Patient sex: F
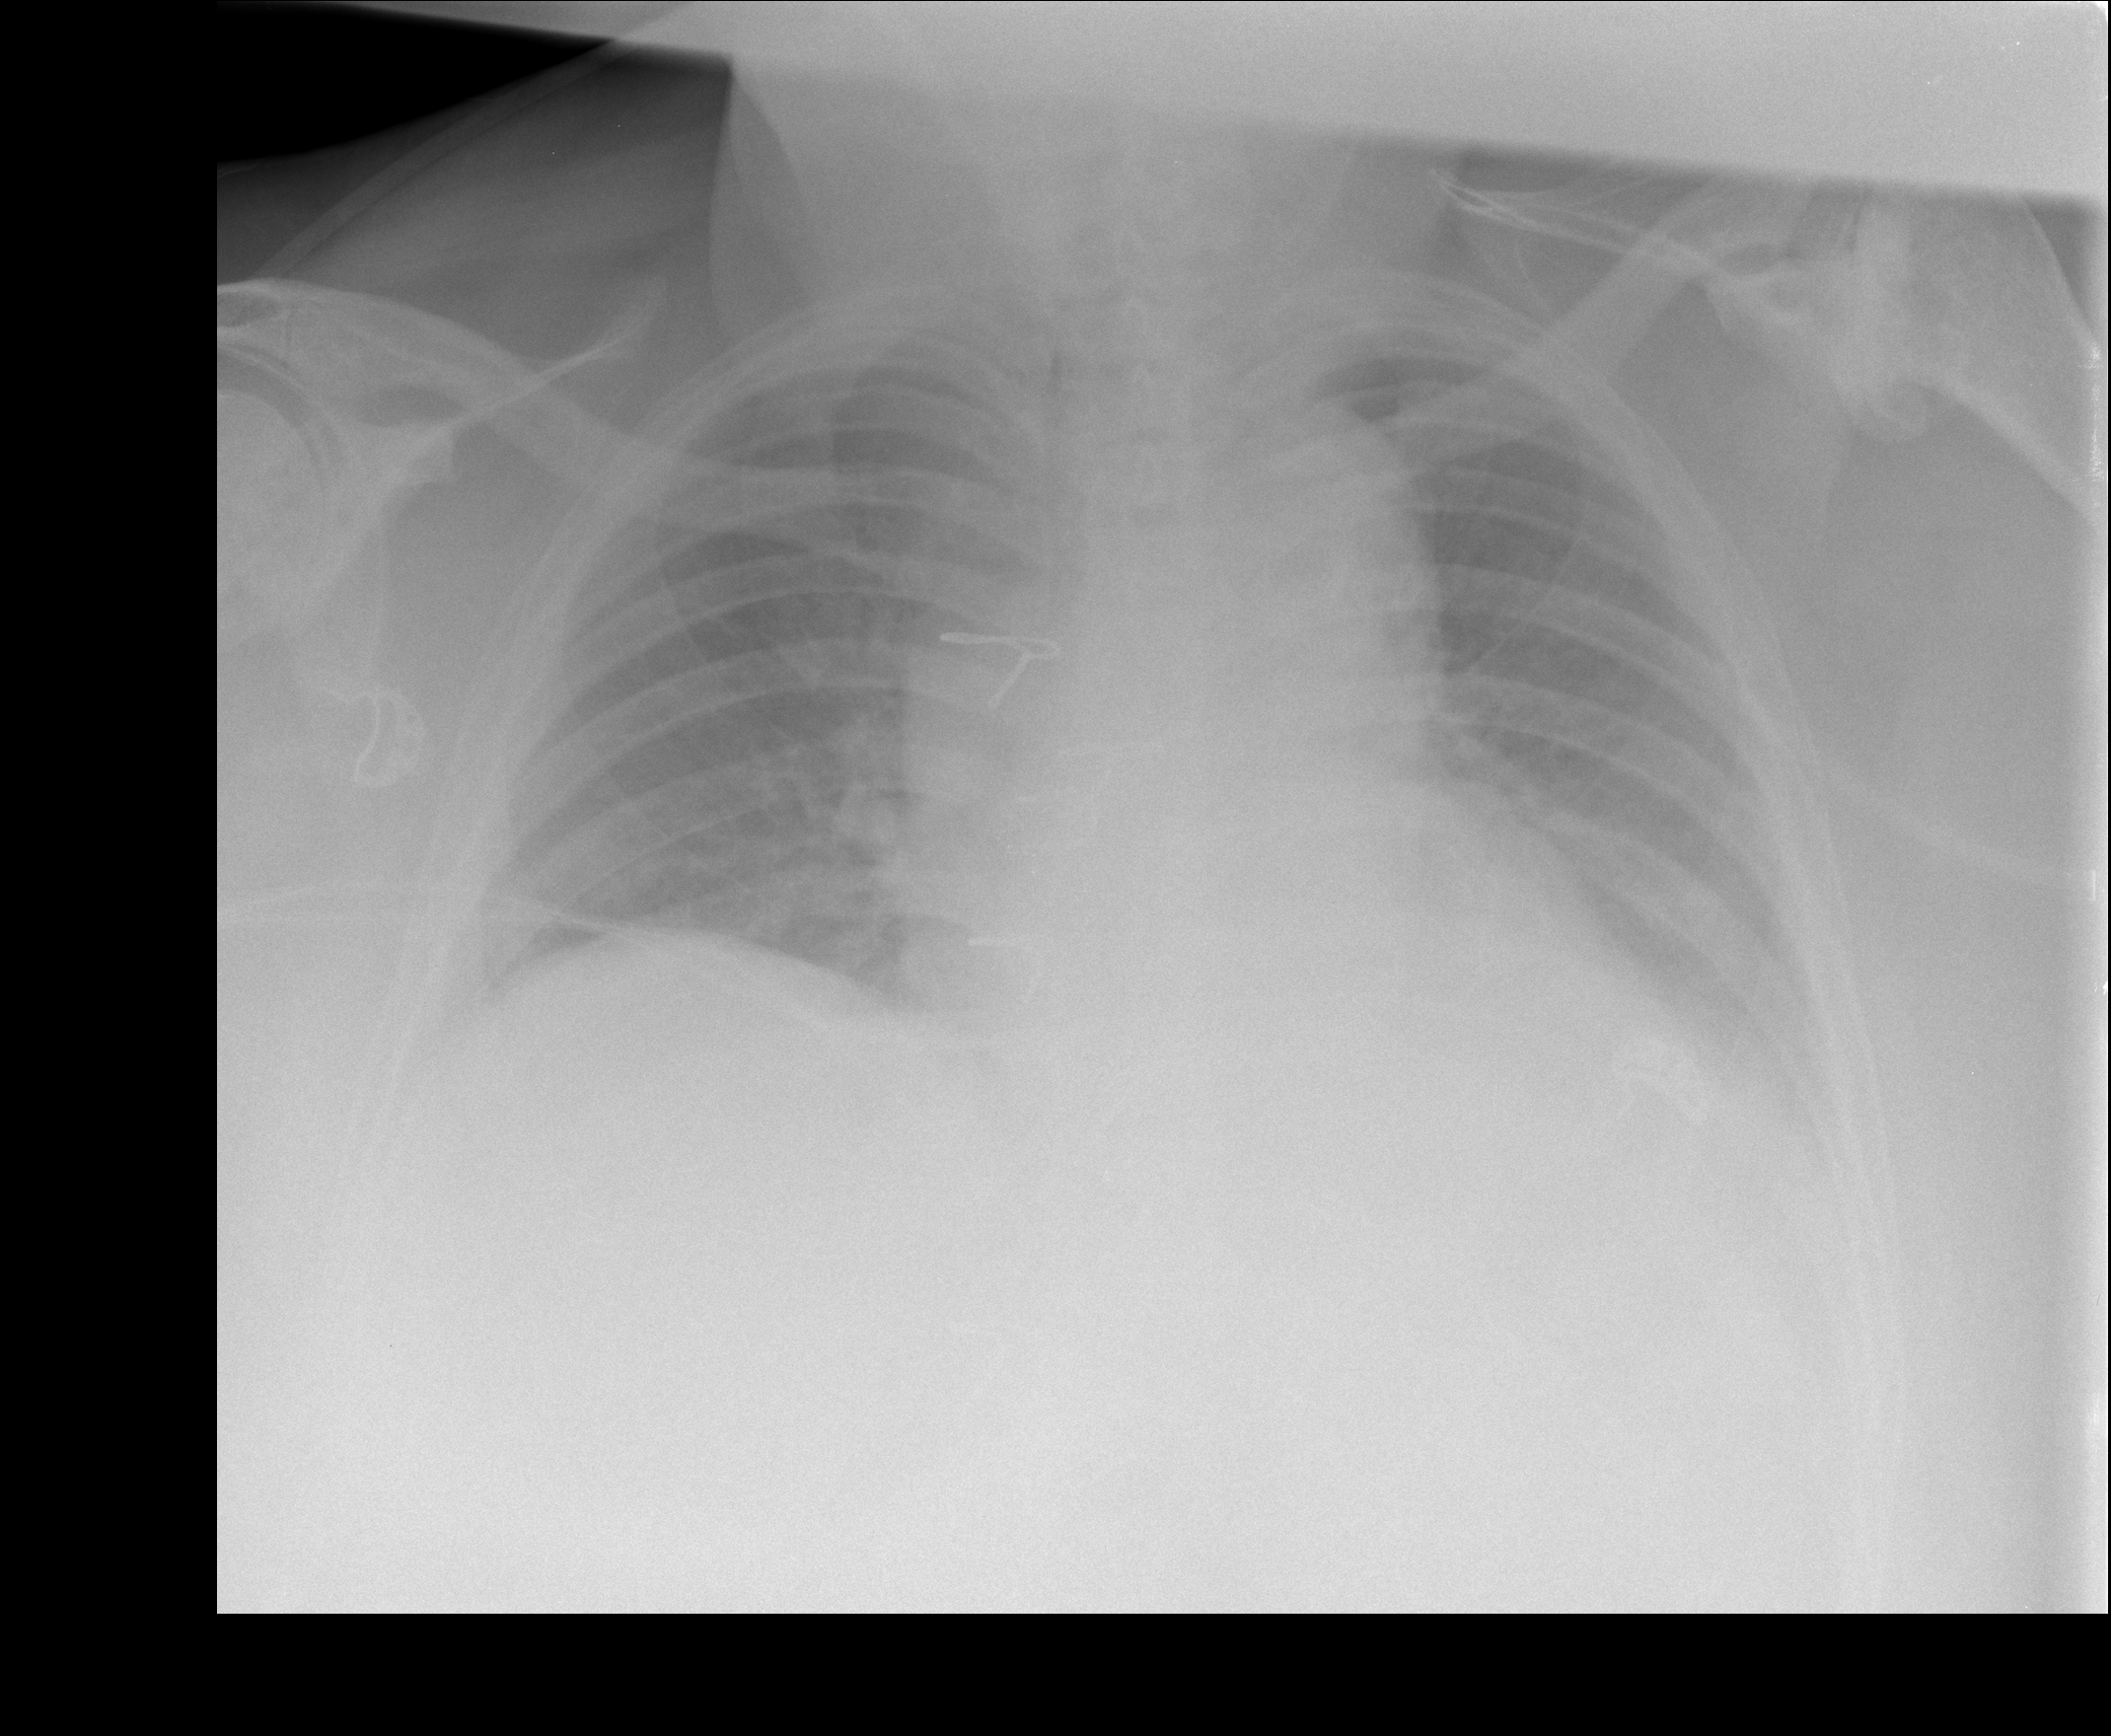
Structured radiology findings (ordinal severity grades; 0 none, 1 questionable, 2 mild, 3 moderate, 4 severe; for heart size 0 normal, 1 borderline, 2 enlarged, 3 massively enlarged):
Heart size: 2
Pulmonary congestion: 2
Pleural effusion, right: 1
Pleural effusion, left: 2
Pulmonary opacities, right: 0
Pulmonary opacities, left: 0
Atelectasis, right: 0
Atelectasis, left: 2